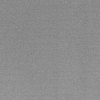
Atmospheric dust classification: dusty